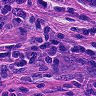
Metastatic tissue present: yes